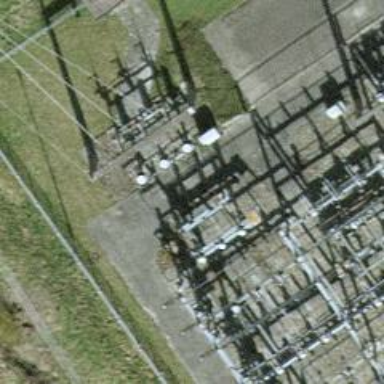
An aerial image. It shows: Power line with three cables.